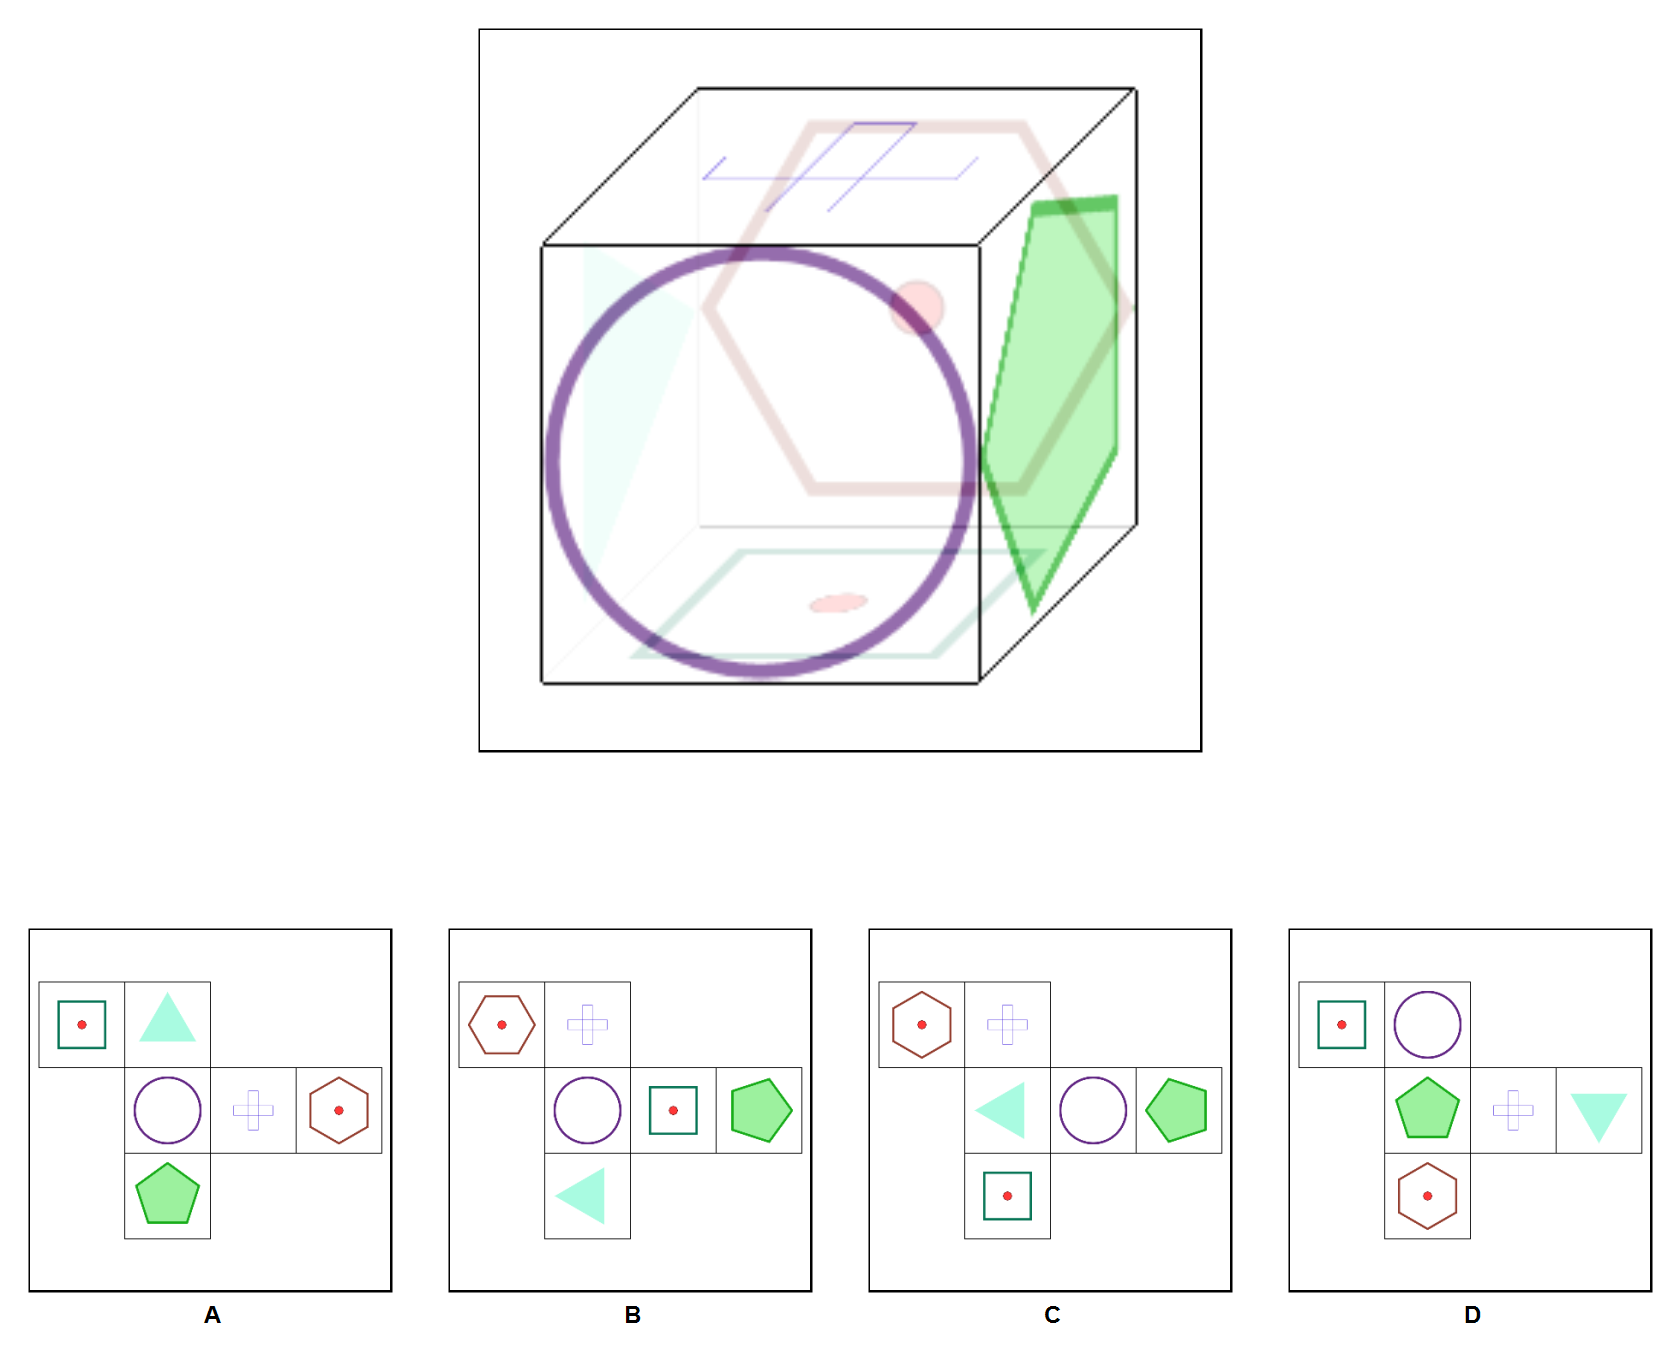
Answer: B